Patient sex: M
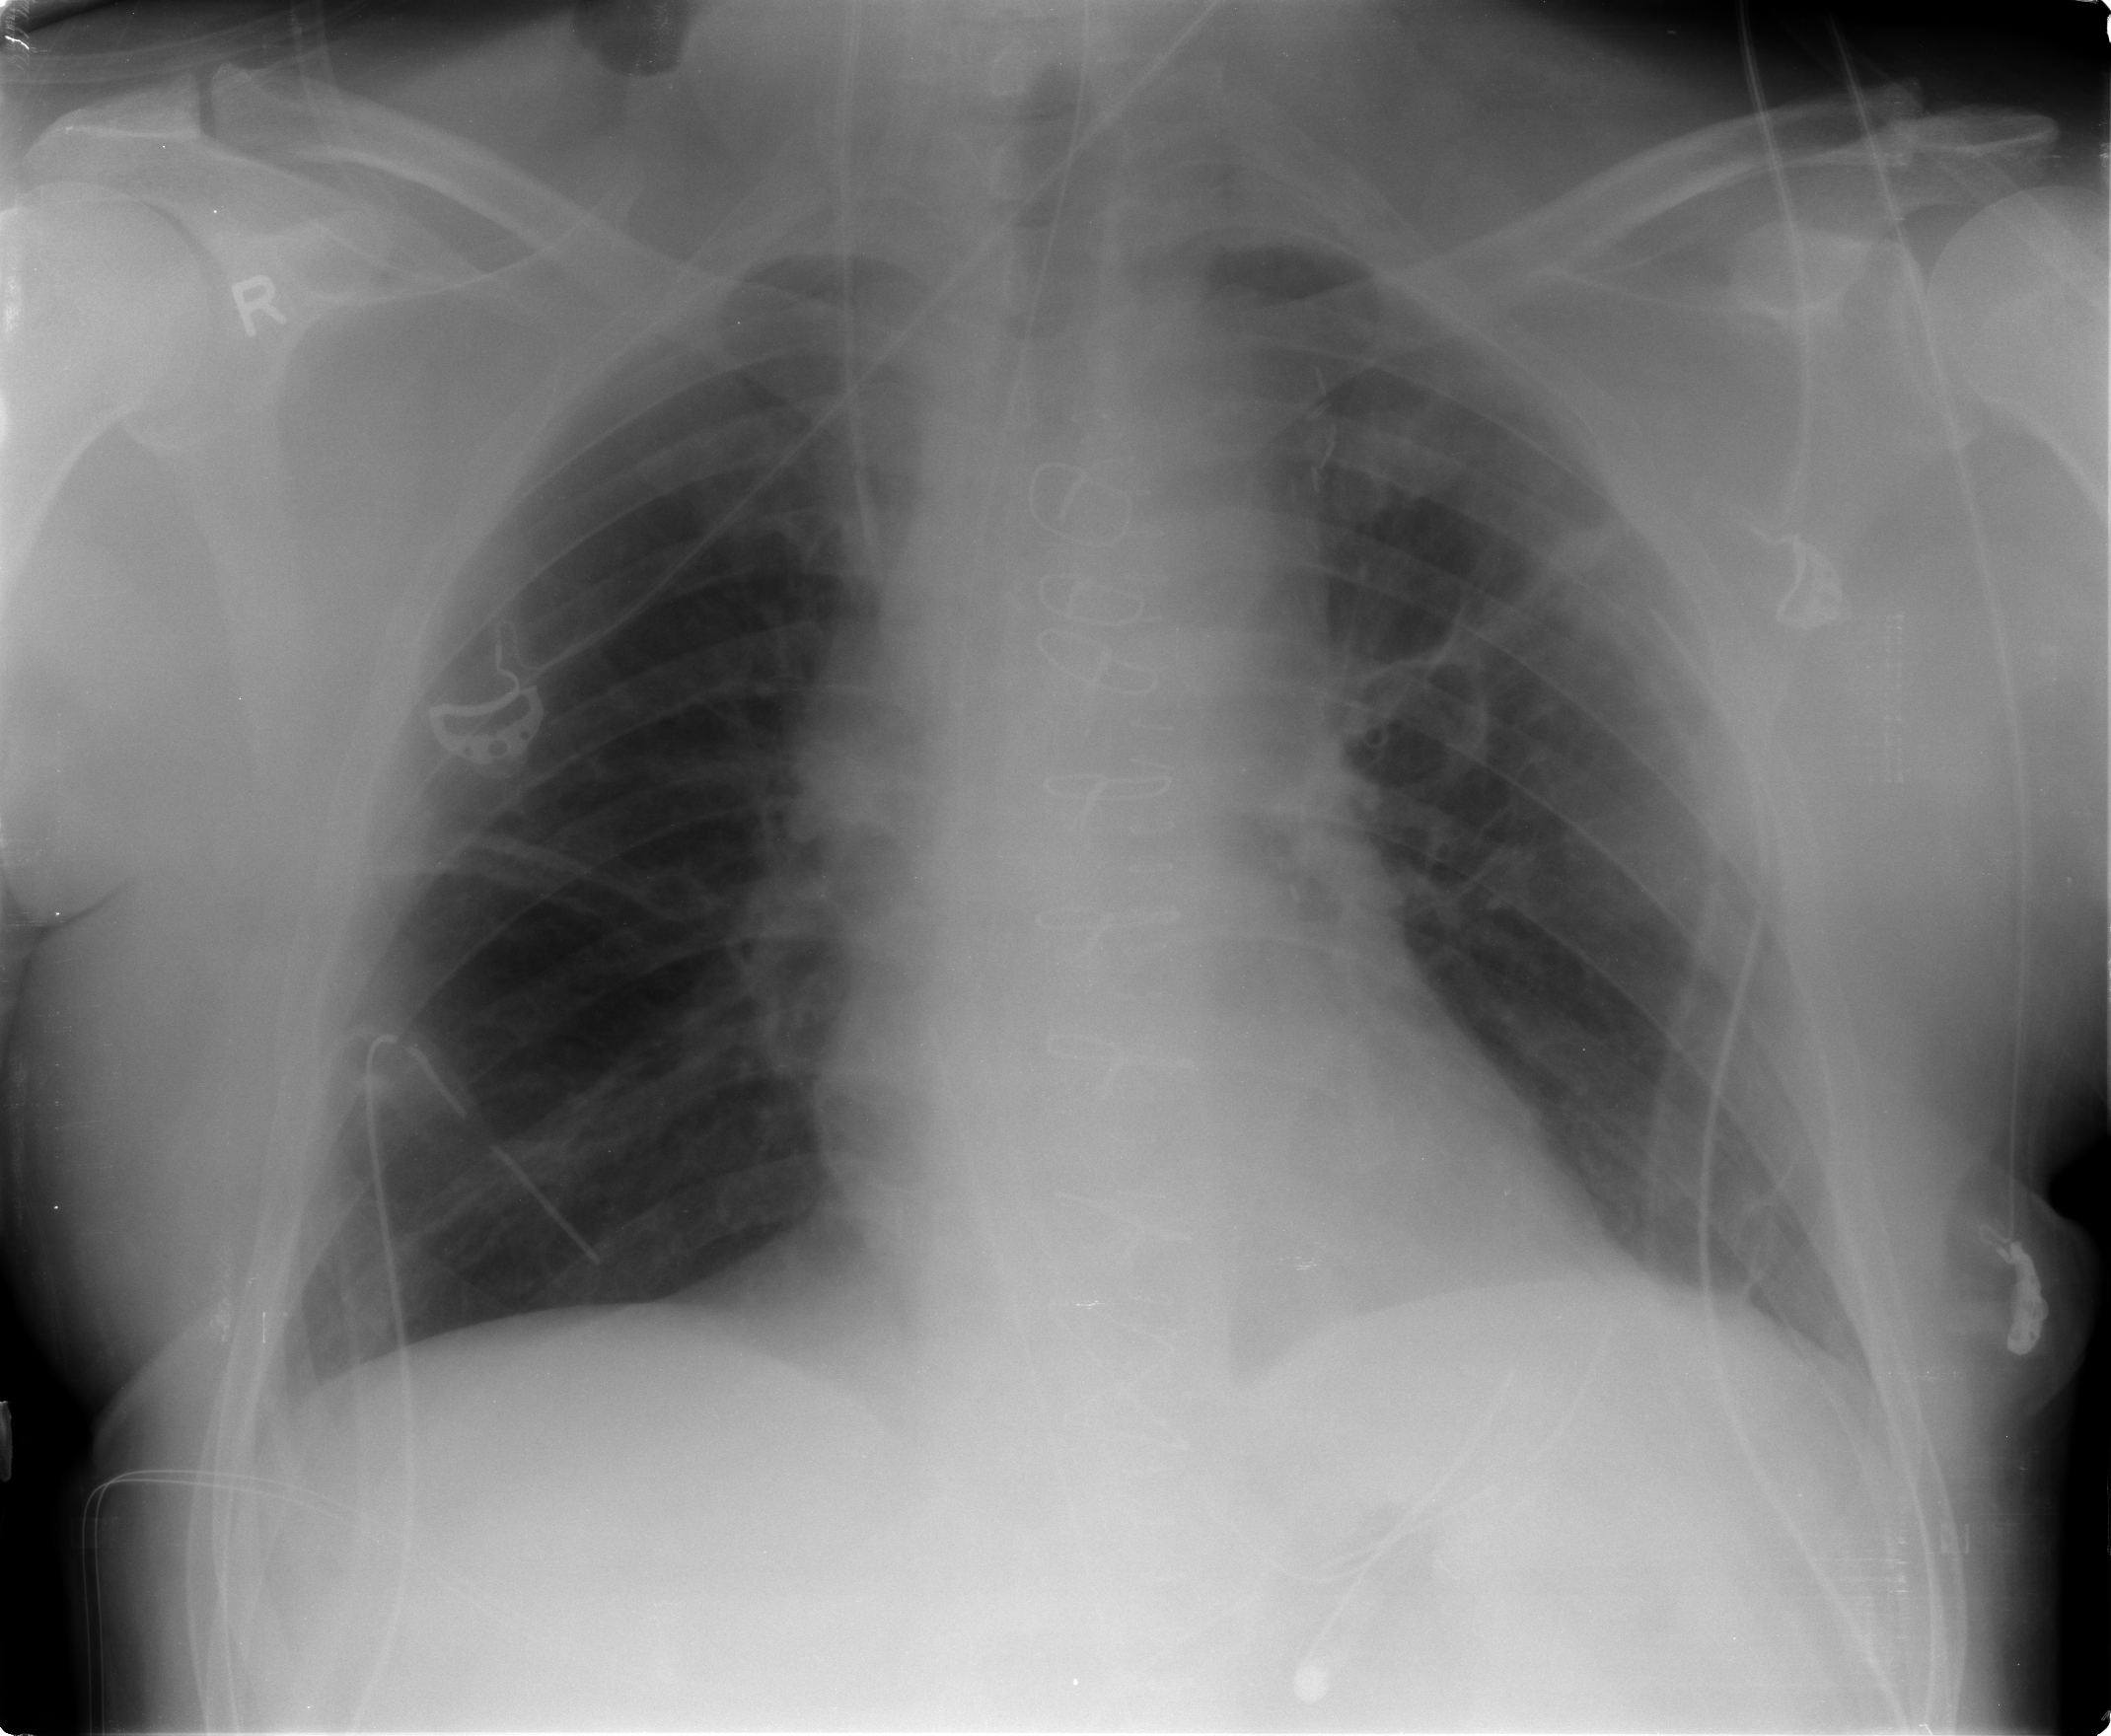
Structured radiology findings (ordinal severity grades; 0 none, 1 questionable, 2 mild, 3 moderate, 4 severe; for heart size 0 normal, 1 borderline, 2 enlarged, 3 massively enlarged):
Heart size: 0
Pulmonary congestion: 0
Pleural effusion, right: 0
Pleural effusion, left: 0
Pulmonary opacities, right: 0
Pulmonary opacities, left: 1
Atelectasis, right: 1
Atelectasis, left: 1